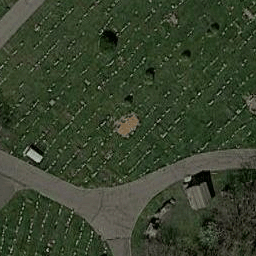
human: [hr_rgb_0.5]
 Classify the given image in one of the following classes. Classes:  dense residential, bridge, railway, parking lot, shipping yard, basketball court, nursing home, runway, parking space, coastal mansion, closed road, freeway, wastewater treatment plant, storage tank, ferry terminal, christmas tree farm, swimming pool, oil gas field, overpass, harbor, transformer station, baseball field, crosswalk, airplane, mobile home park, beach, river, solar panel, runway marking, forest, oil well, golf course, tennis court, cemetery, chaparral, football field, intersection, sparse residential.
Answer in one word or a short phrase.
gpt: cemetery